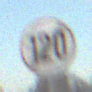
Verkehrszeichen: EndeGeschwindigkeit120
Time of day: SunriseSunset
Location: Outdoor (Nature)
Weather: PartlyCloudy
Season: NotSpecified
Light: Natural